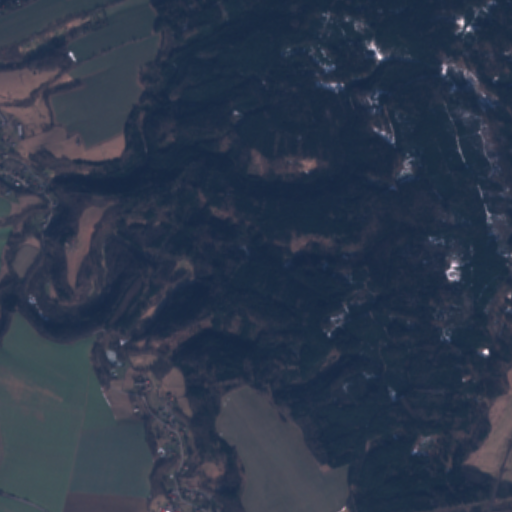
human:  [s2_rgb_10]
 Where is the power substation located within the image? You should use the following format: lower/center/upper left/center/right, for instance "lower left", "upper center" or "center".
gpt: The power substation is located in the lower center of the image.
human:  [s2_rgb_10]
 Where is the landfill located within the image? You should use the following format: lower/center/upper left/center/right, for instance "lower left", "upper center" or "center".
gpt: There is no landfill in the image.